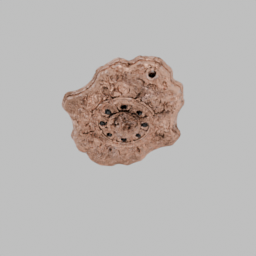
Label: decoration